Field crop: tomato
Growth stage: 1
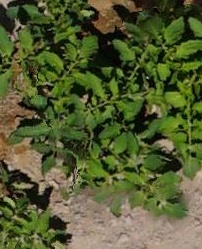
Species: tomato